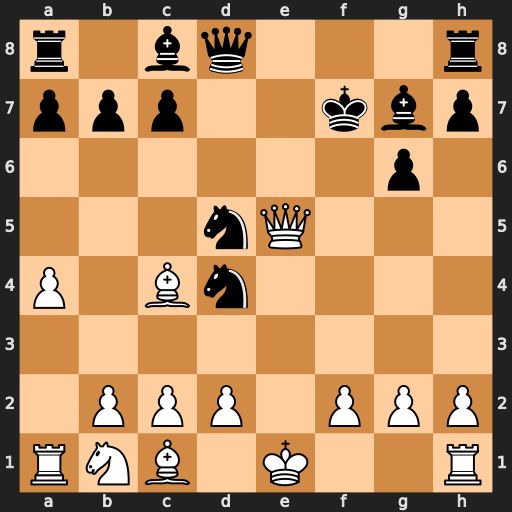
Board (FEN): r1bq3r/ppp2kbp/6p1/3nQ3/P1Bn4/8/1PPP1PPP/RNB1K2R
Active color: w
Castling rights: KQ
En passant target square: -
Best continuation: Qxd5+ Be6 Qxd8